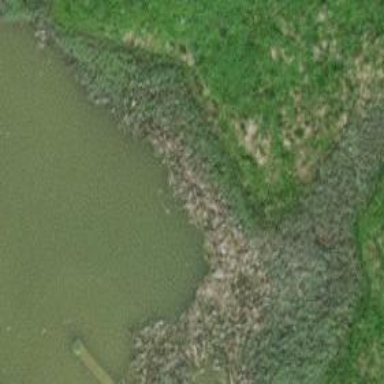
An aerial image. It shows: Pond surrounded by natural water.